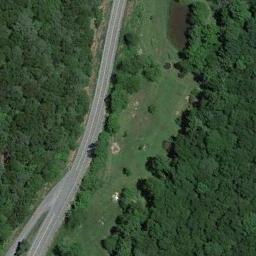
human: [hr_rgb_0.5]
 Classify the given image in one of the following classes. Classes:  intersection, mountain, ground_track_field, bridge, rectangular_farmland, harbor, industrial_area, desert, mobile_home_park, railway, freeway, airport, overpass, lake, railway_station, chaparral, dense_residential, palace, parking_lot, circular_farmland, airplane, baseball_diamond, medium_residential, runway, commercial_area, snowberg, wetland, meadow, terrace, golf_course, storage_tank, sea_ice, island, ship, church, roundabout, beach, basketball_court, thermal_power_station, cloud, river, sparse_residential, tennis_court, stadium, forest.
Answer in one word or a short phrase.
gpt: freeway